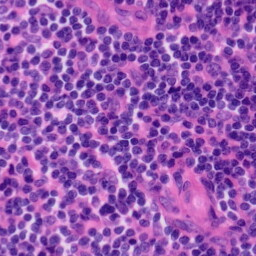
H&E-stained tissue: Tonsil